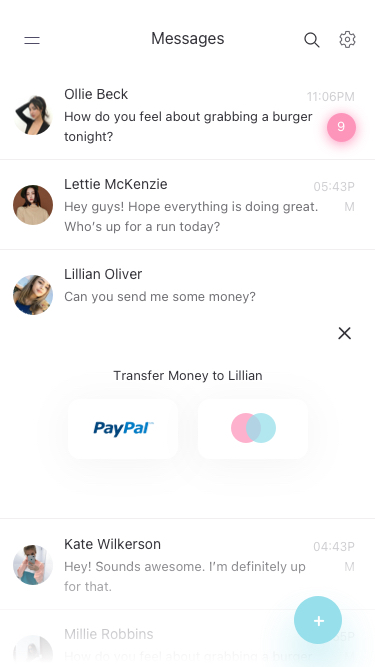
Text in this UI design:
How do you feel about grabbing a burger tonight?
11:06PM
Ollie Beck
Hey guys! Hope everything is doing great. Who’s up for a run today?
05:43PM
Lettie McKenzie
Transfer Money to Lillian
Lillian Oliver
Can you send me some money?
Hey! Sounds awesome. I’m definitely up for that.
04:43PM
Kate Wilkerson
How do you feel about grabbing a burger tonight?
01:55PM
Millie Robbins
9
Messages